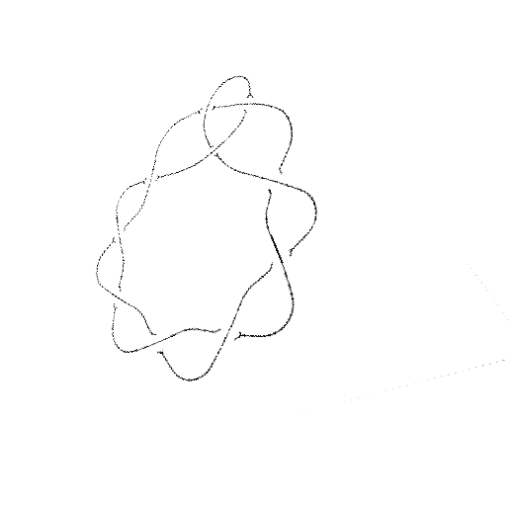
Crossing number: 10